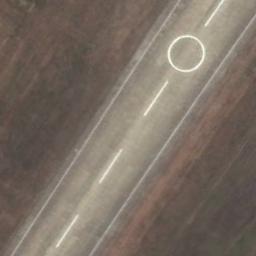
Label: runway